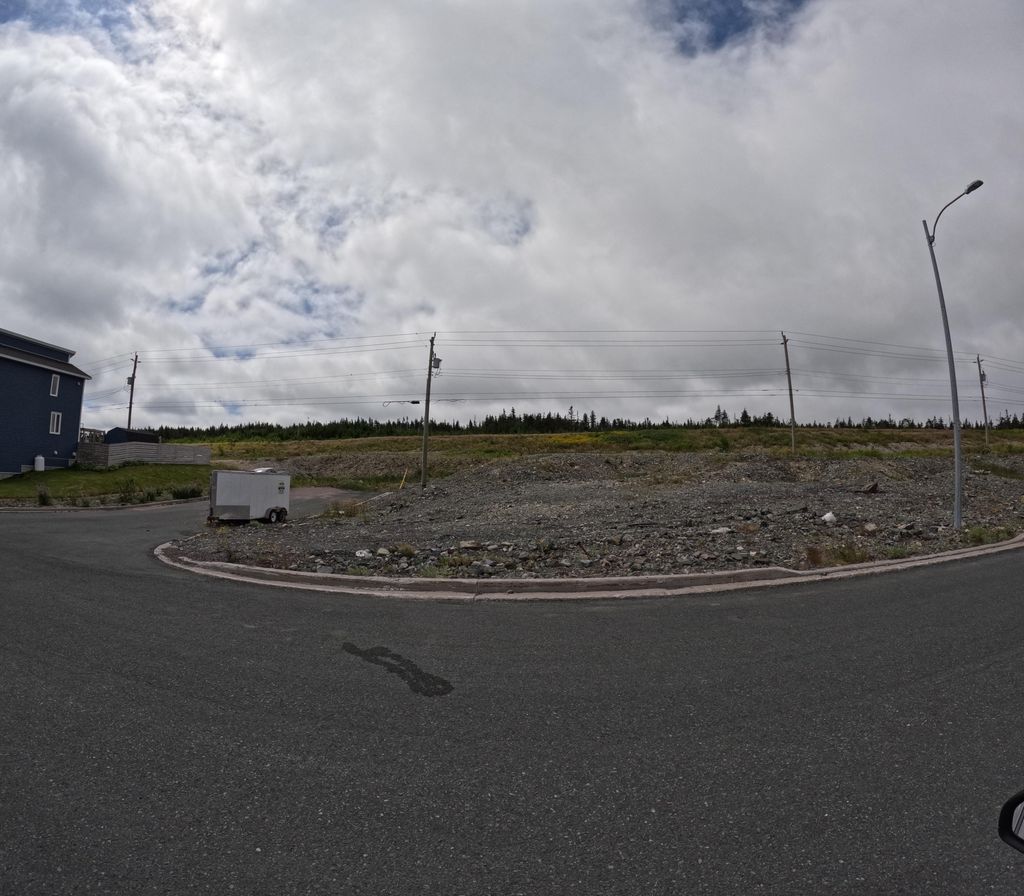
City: st_johns